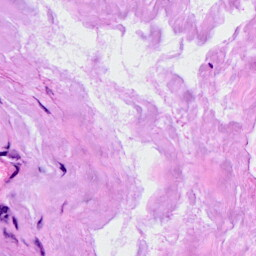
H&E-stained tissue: Breast